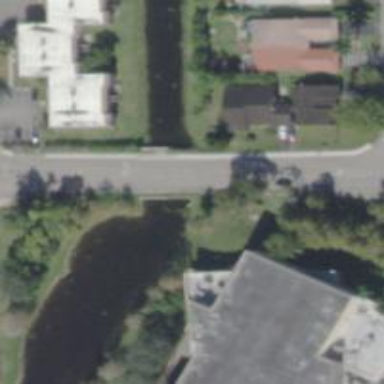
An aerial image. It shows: Culvert tunnel crossing over canal.